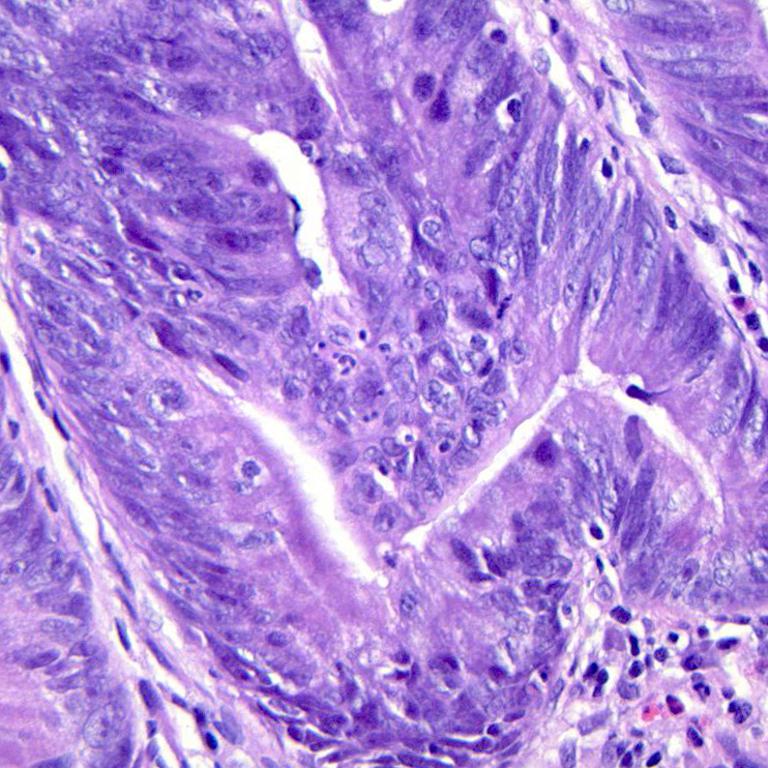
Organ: colon
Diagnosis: adenocarcinomas